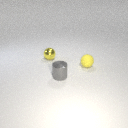
small yellow metal sphere to the left of small yellow rubber sphere